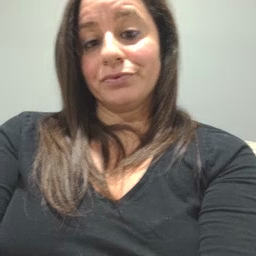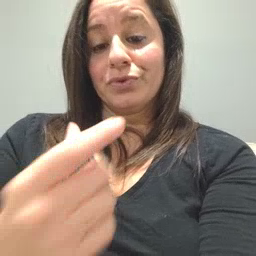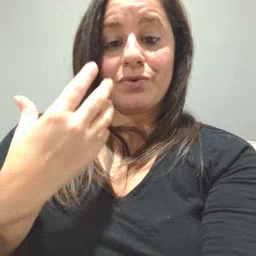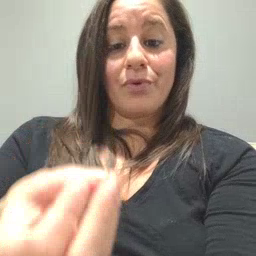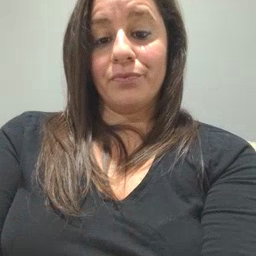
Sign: go